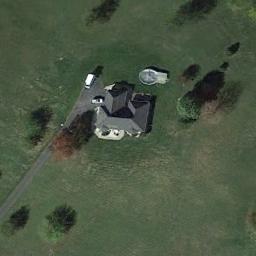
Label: sparse_residential